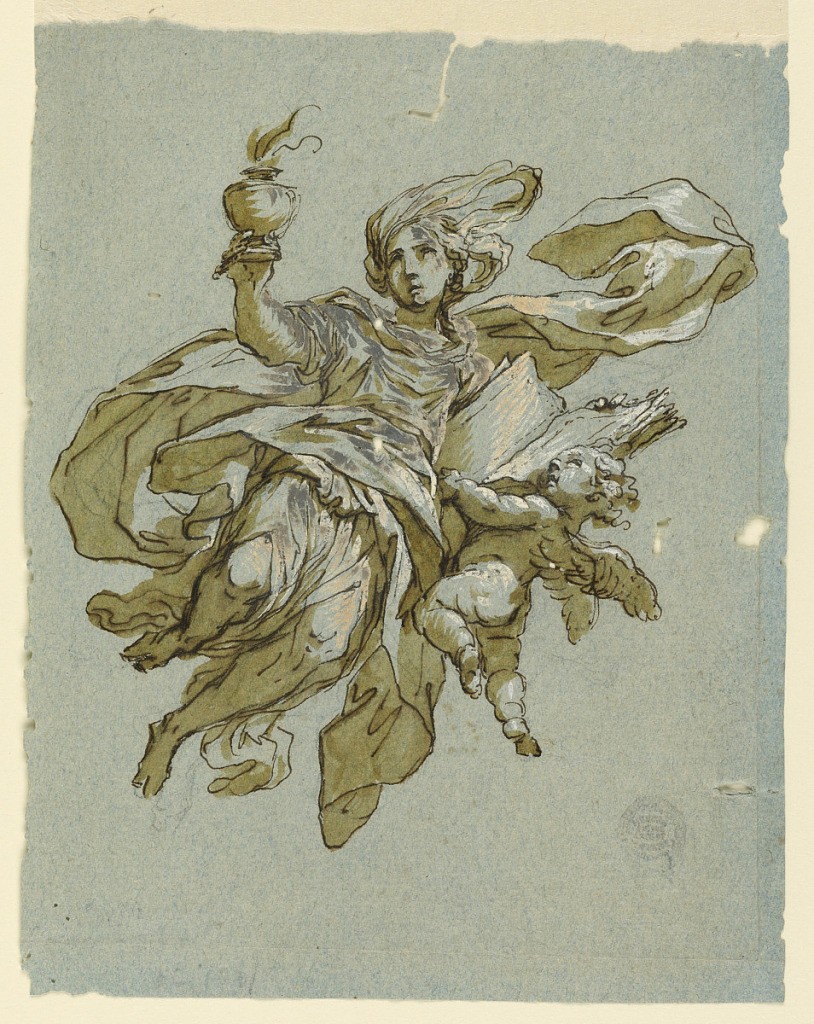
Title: Wall Painting with Allegory of Vigilance
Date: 1800–1830
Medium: Black chalk, pen and ink, brush and watercolor, white heightening on paper
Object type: Drawing
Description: A flying girl riases an urn containing a fire with her right hand. In her left hand she holds a book, helped by a putto.